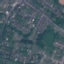
Land use / land cover class: Residential